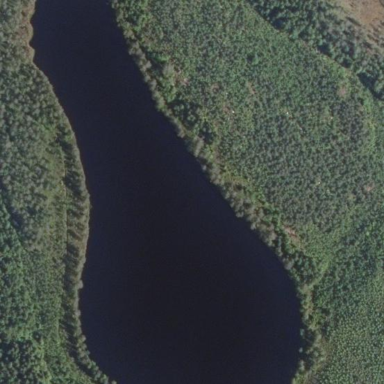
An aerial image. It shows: Lake with natural water.